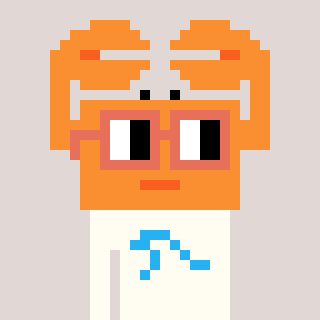
a pixel art character with square orange glasses, a crab-shaped head and a grayscale-colored body on a warm background